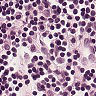
Metastatic tissue present: no